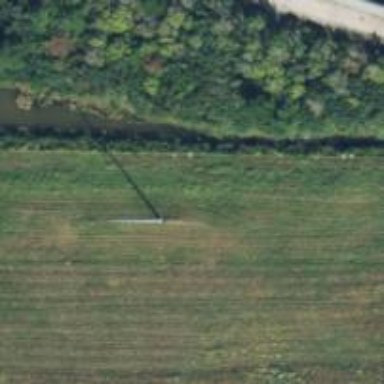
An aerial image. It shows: Power pole.